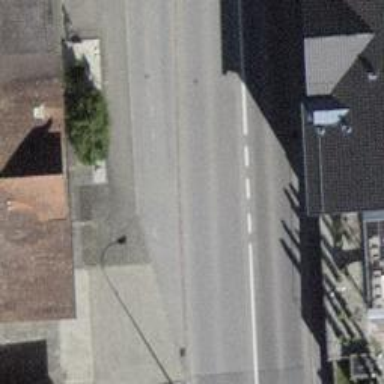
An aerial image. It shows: Bus stop with designated public transport stop position.